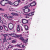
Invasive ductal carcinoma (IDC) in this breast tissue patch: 0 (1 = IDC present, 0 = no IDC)